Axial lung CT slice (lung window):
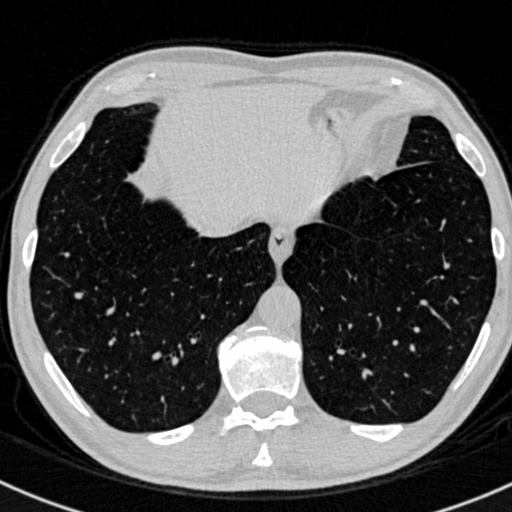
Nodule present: no